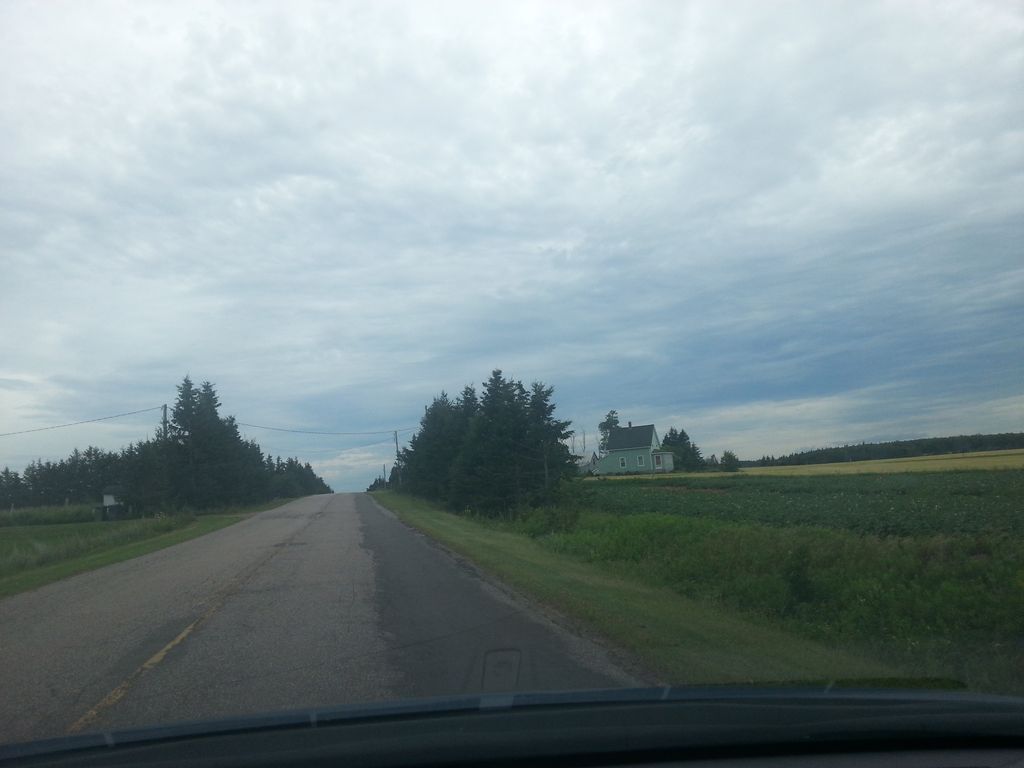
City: charlottetown